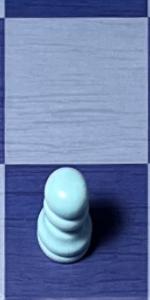
Label: Pawn_White